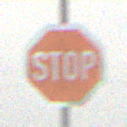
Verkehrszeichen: Stop
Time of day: MorningAfternoon
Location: Outdoor (Nature)
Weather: Overcast
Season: Winter
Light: Natural